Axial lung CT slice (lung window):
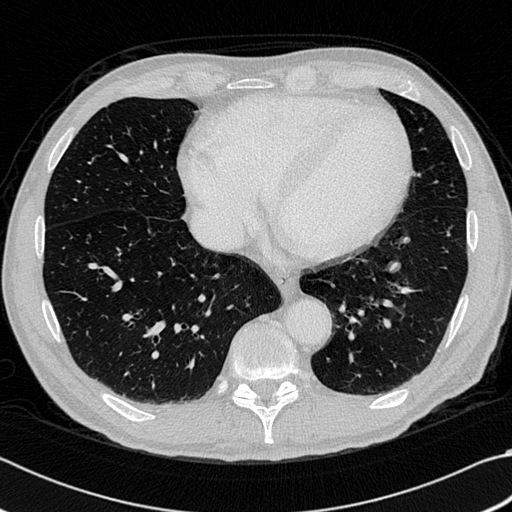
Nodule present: no